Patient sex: F
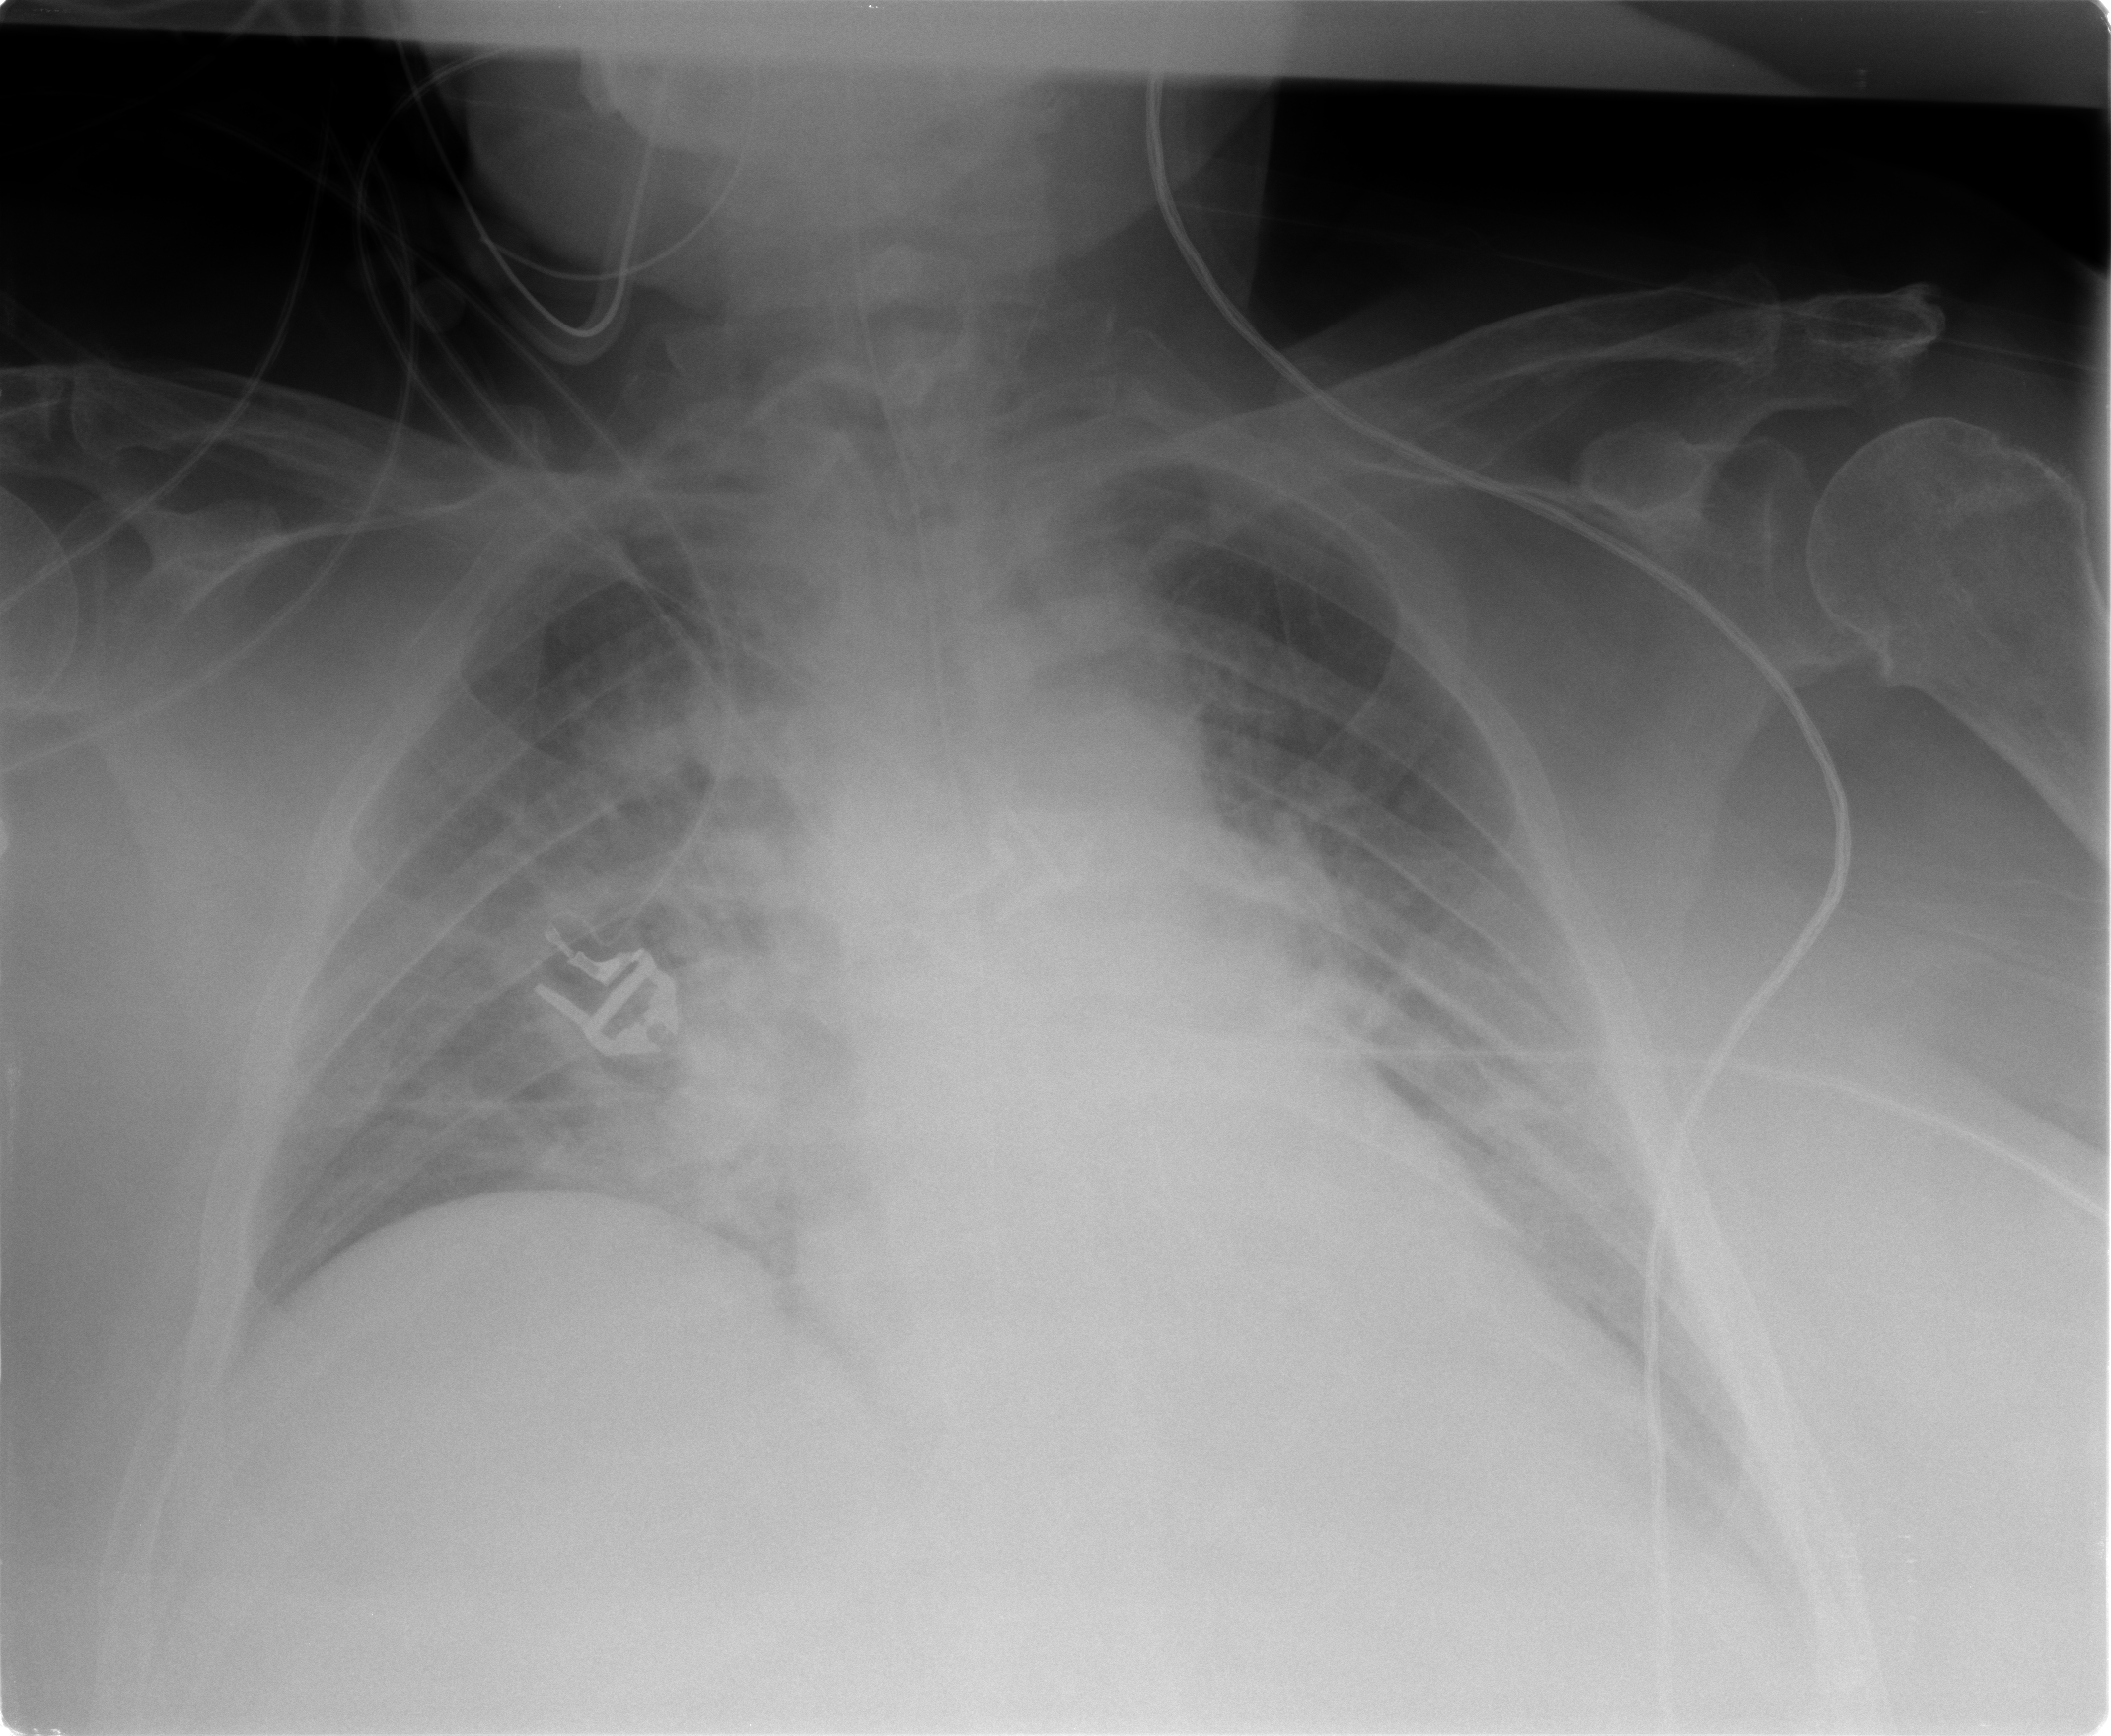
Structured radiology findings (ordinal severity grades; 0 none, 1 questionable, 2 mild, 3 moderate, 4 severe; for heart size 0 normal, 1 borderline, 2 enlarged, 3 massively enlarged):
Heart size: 1
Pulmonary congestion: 3
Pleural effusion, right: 2
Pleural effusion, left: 2
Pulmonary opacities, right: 2
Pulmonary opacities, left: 2
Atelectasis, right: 2
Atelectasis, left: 2